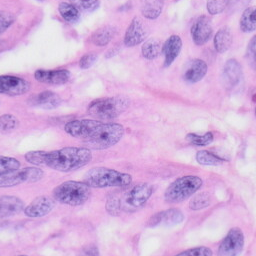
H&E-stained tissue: Skin